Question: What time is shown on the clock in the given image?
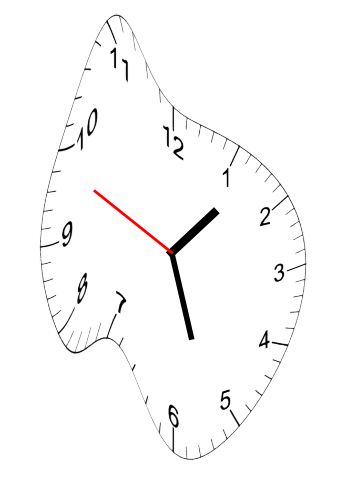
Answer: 01:26:49